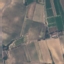
Land use / land cover: PermanentCrop